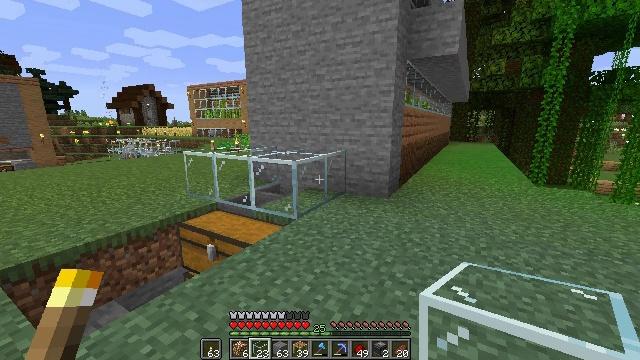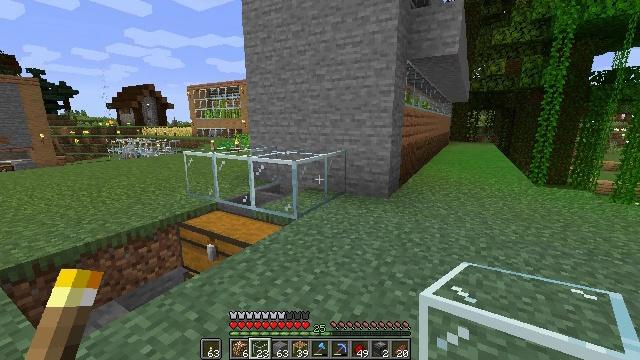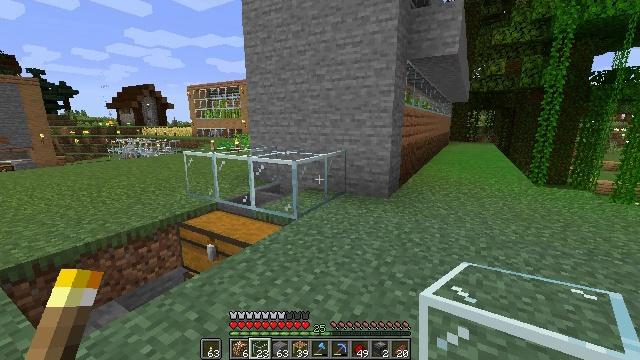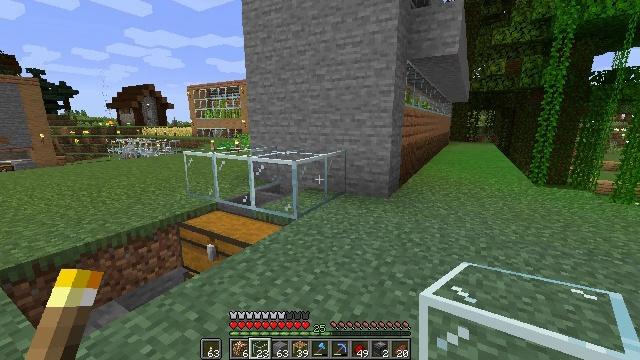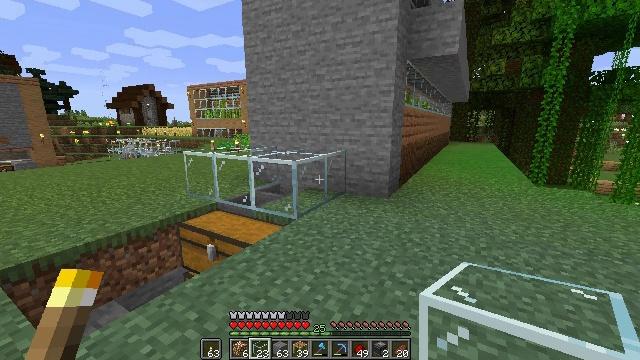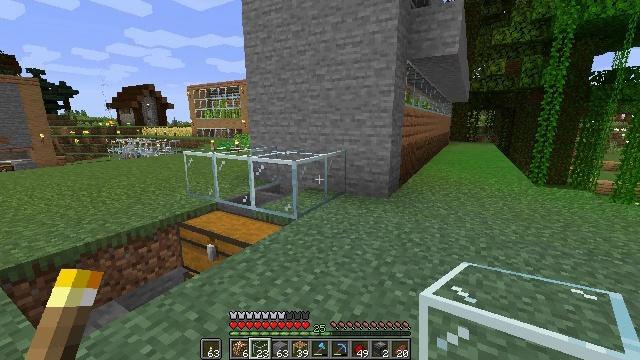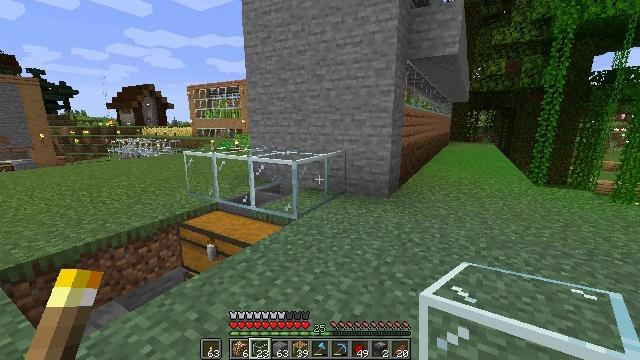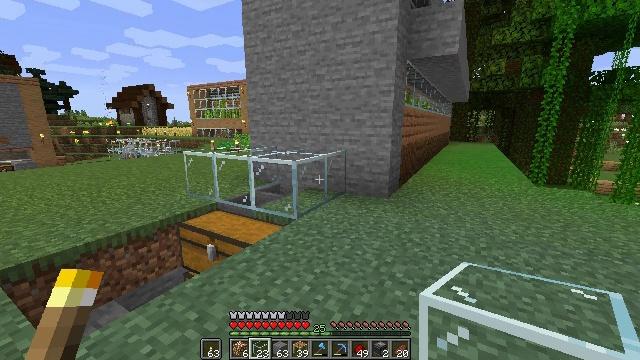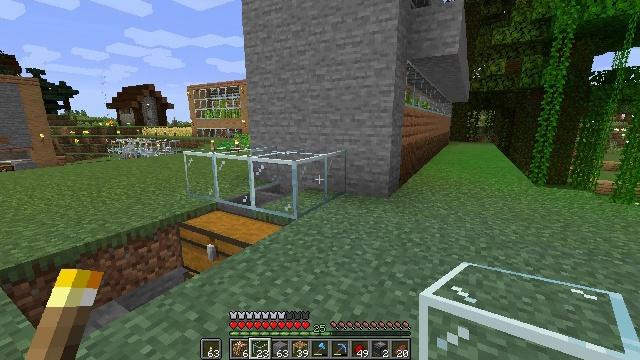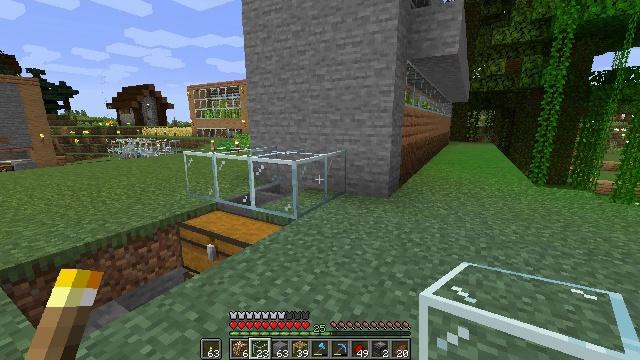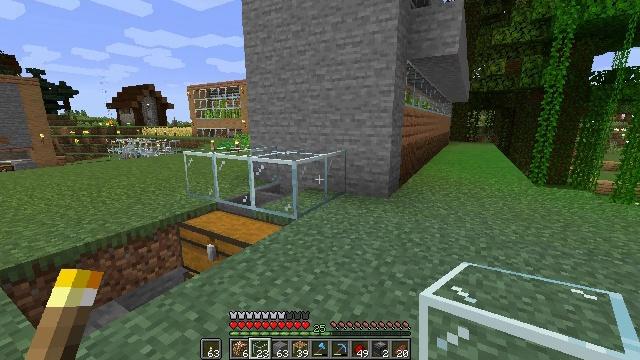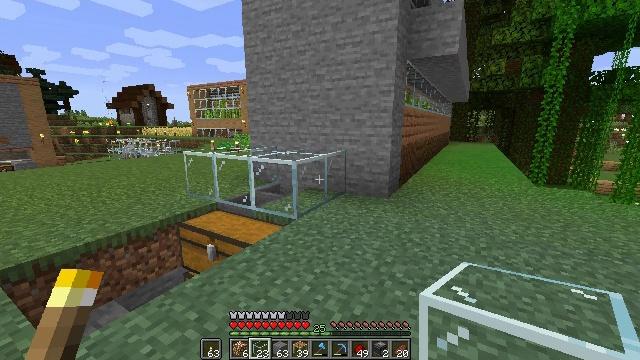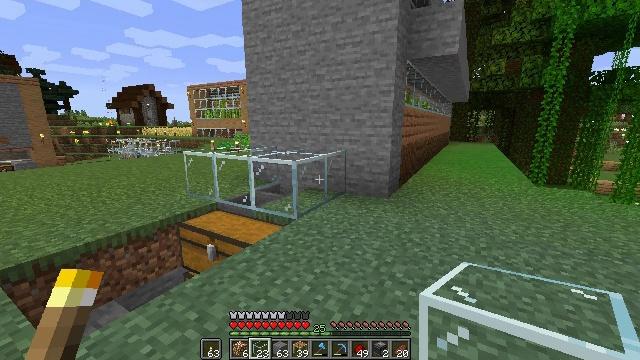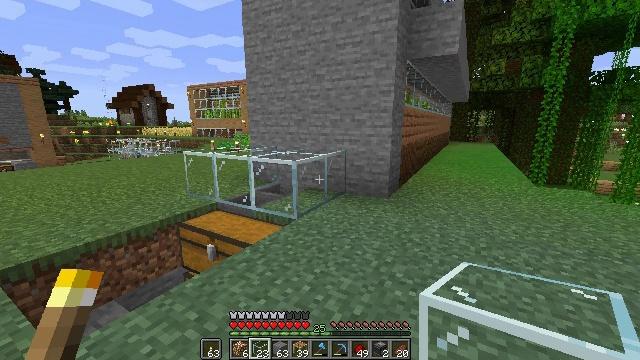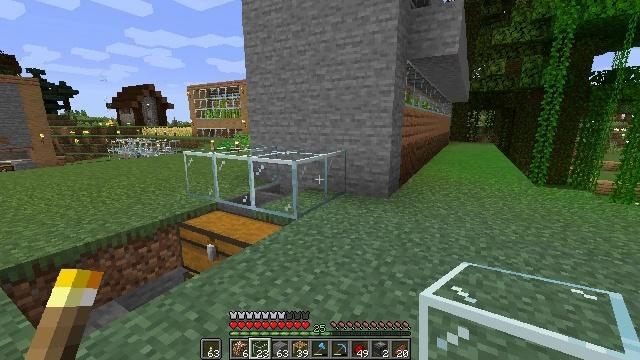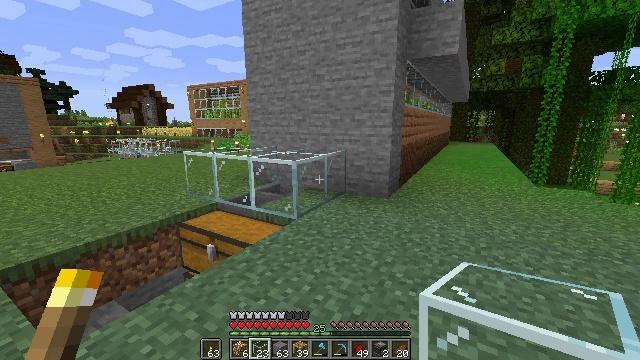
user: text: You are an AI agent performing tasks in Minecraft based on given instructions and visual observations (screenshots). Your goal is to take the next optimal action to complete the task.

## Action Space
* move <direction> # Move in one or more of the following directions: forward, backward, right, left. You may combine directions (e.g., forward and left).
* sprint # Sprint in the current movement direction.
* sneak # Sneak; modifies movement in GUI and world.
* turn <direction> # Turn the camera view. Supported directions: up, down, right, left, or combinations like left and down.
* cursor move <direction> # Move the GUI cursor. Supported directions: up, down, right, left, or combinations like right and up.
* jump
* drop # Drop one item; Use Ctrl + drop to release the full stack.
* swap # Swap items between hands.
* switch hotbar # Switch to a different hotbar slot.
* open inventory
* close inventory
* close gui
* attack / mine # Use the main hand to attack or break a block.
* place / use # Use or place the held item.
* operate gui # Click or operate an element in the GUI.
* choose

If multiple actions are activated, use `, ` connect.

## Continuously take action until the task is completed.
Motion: motion action
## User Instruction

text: Craft a dropper.
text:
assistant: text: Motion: no_op
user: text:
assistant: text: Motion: no_op
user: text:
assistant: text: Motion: no_op
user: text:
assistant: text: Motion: no_op
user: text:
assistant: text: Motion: no_op
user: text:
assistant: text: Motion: no_op
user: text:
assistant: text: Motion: no_op
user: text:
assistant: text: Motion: no_op
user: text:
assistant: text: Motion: no_op
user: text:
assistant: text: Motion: no_op
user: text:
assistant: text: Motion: no_op
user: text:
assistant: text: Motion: no_op
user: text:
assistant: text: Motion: no_op
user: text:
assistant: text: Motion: no_op
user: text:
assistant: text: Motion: no_op
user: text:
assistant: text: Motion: no_op
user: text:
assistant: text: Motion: no_op
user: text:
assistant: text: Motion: no_op
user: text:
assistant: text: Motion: no_op
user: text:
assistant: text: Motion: no_op
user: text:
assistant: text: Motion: no_op
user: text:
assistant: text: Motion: no_op
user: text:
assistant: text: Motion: no_op
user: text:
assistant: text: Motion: no_op
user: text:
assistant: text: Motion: no_op
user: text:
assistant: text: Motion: no_op
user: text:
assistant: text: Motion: no_op
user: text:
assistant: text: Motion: no_op
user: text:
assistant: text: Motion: no_op
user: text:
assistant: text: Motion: no_op